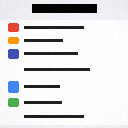
Screen state: on